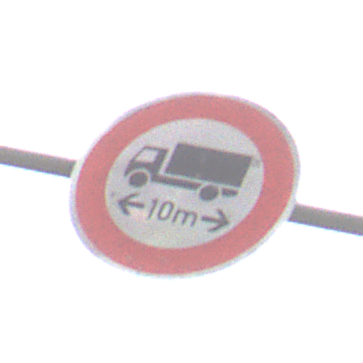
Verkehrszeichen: TatsaechlicheLaenge
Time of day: MorningAfternoon
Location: Outdoor (Nature)
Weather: Overcast
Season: Autumn
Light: Natural